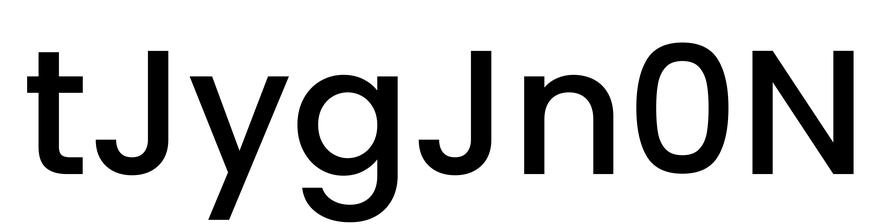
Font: Poppins-Medium